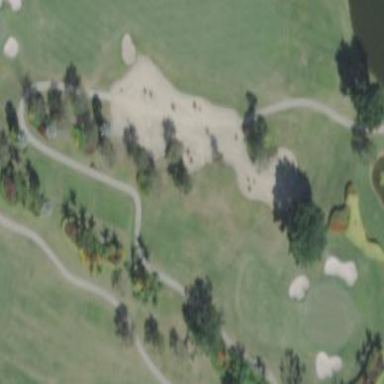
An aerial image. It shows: Golf bunker filled with sandy terrain.